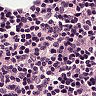
Metastatic tissue present: no